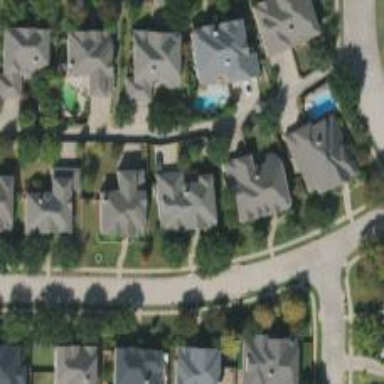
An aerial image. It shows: Alley classified as service road.